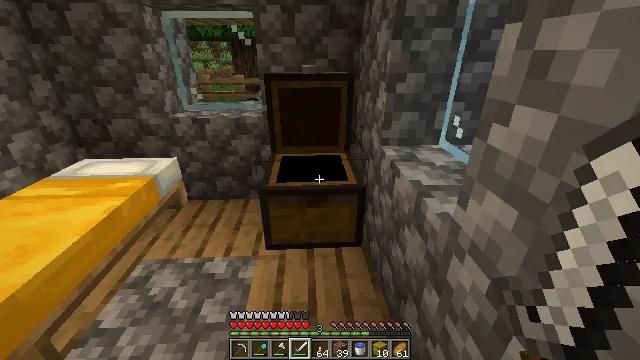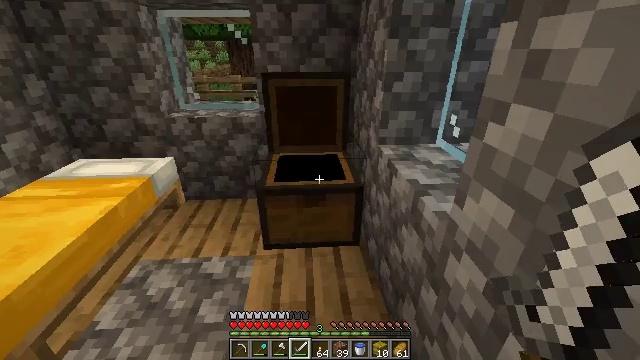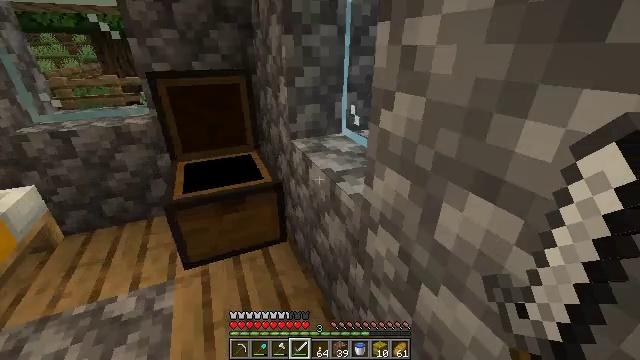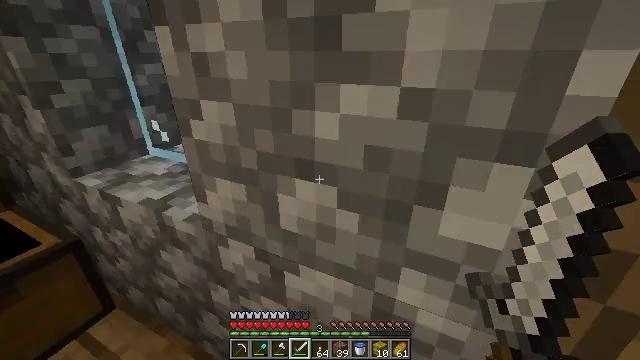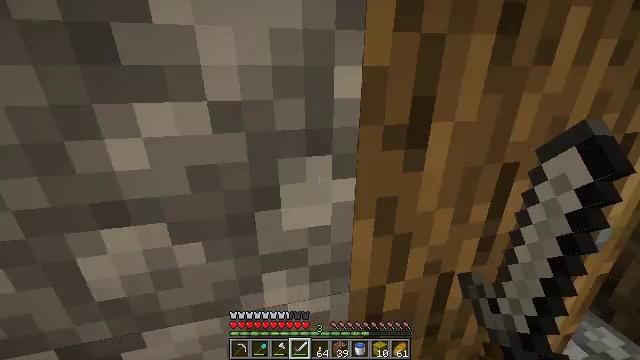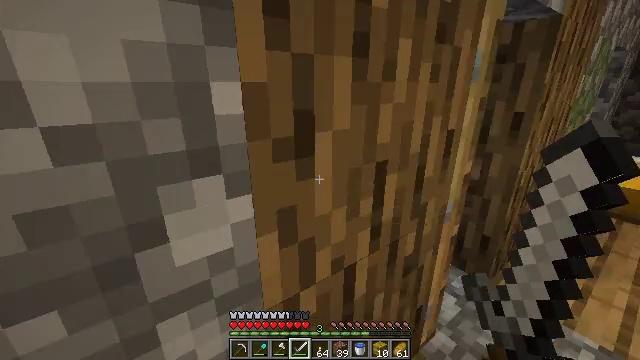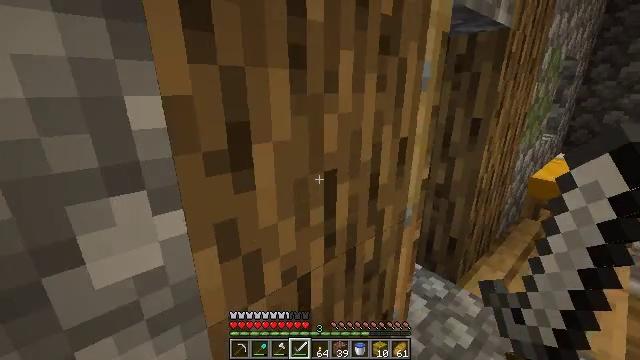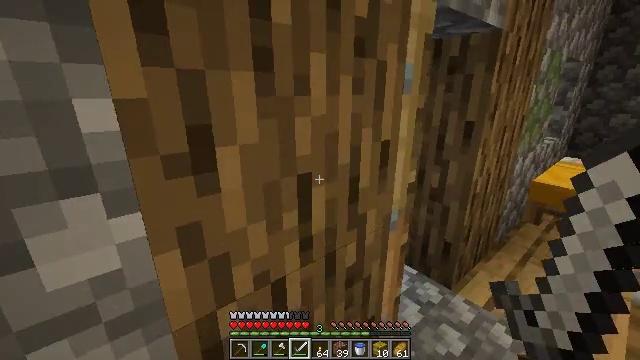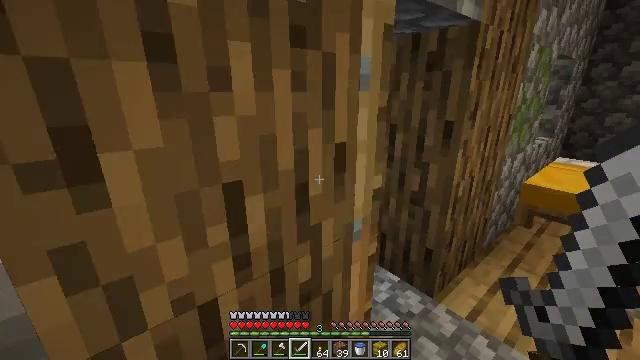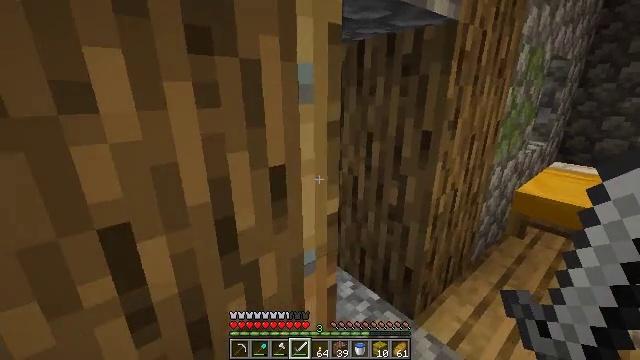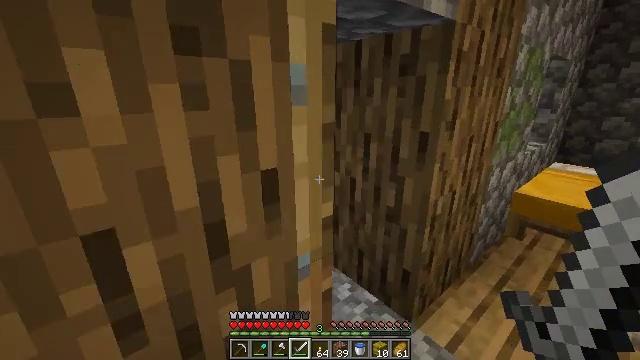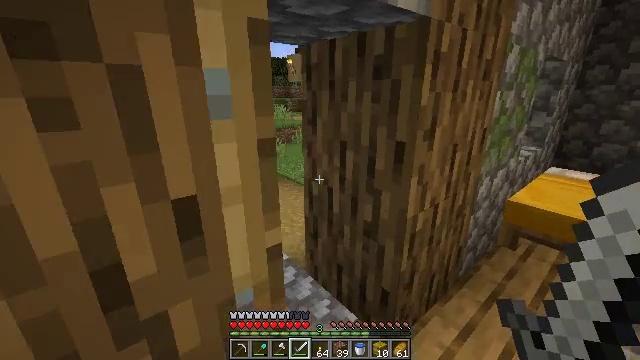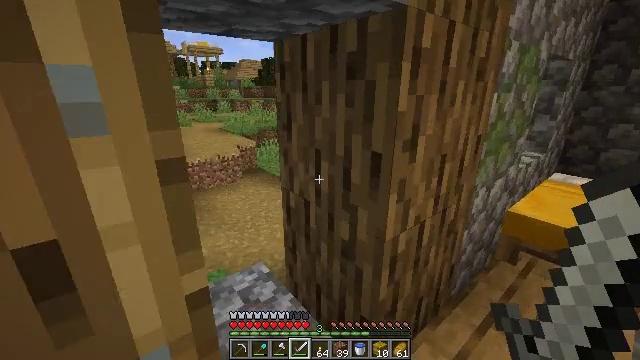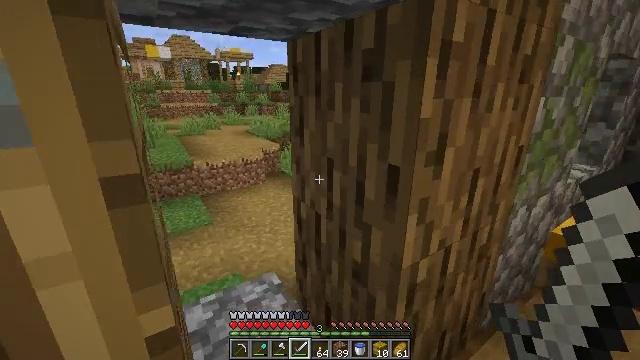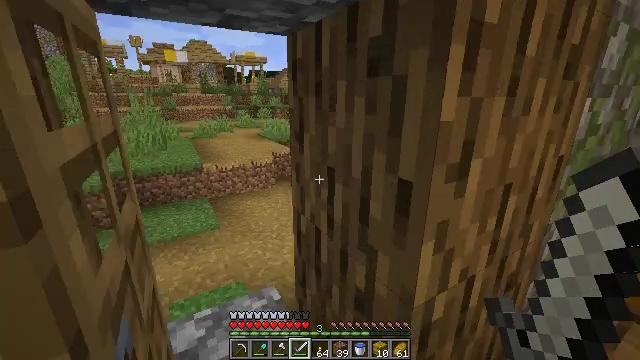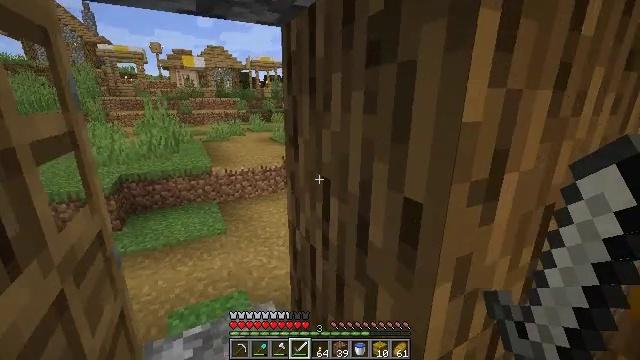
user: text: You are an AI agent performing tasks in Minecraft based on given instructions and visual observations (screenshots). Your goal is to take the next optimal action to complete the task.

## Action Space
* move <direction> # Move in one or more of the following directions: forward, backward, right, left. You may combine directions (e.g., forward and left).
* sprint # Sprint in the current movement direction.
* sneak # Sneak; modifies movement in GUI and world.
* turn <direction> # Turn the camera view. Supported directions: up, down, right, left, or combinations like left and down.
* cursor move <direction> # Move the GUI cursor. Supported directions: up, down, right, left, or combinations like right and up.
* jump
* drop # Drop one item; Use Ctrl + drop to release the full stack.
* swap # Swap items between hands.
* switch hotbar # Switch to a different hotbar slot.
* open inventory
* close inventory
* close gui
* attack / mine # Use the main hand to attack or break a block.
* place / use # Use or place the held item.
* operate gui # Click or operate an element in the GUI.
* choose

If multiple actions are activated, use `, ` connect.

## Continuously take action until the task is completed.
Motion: motion action
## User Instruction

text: Collect the brewing stand for reuse.
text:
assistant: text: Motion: close gui
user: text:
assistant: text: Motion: turn right
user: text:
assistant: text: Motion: turn right and up
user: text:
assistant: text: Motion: turn right and up
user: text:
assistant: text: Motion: move right, turn right and up
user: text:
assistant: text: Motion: move right, turn right and up
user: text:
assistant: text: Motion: move forward and move right, turn left
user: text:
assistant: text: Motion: move forward and move right
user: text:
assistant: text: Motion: move forward and move right
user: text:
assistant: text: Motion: move forward and move right
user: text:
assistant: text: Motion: move forward and move right
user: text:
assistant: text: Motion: move forward
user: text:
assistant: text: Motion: move forward, turn left
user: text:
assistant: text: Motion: move forward, turn left
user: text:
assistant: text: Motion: move forward, turn left
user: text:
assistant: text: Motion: move forward, turn left and up
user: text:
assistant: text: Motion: move forward, turn left
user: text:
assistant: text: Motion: move forward
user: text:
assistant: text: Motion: move forward
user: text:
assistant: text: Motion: move forward
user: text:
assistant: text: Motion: move forward and move left
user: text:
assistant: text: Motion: move forward and move left
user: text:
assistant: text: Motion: move forward and move left
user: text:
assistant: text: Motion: move forward and move left
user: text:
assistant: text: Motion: move forward and move left
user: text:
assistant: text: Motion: move forward and move left
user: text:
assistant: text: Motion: move forward
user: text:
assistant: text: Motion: move forward
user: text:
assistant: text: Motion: move forward
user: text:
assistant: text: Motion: move forward, turn right